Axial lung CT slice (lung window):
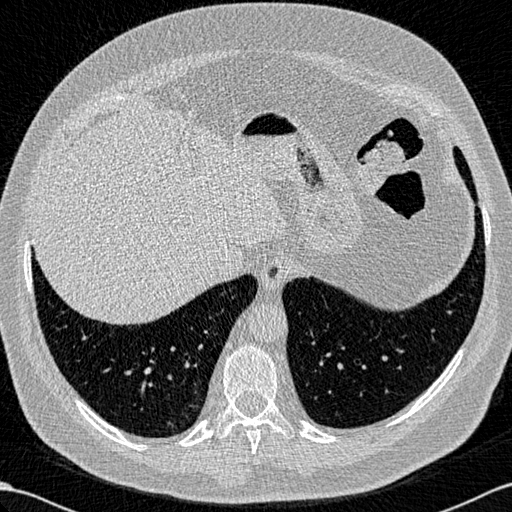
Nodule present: no